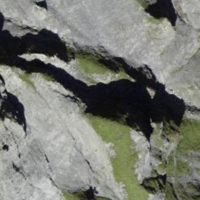
EUNIS habitat code: 23
Species observed at this site:
Lasiommata maera
Erinus alpinus